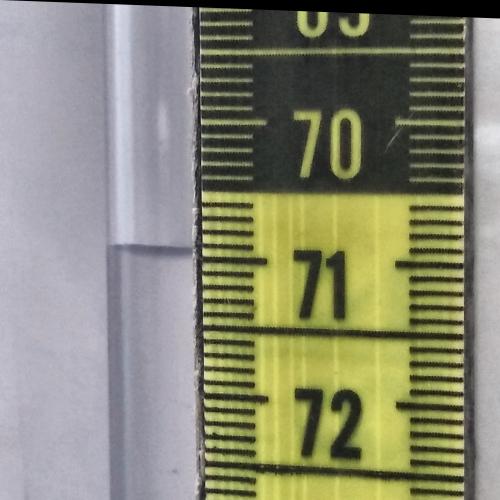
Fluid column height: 70.9 cm